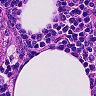
Metastatic tissue present: no